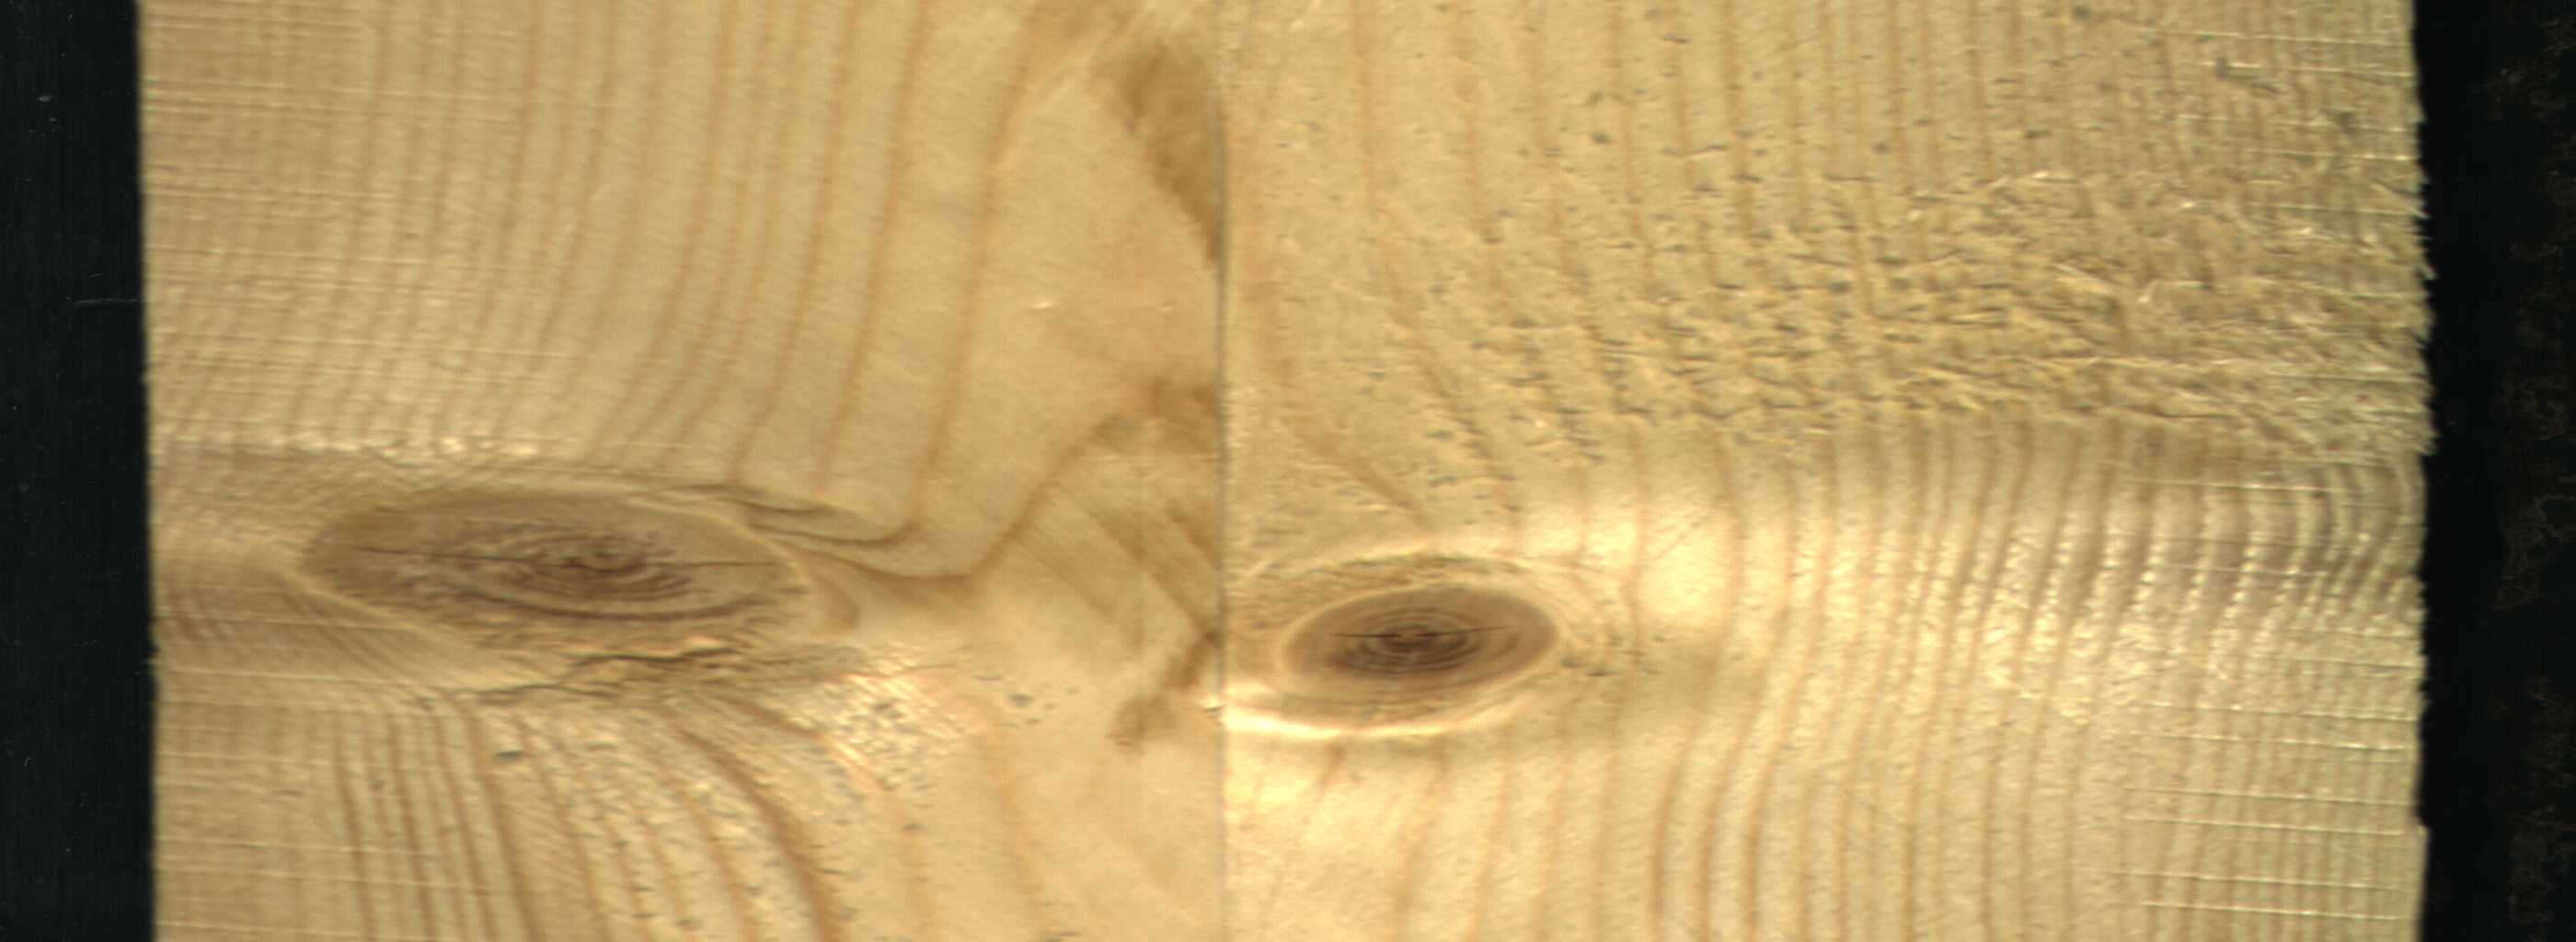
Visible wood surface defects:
Live_Knot
Live_Knot